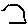
Label: hexagon